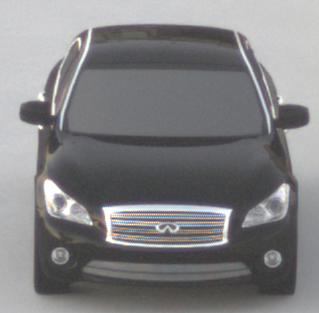
Make: Infiniti
Model: M 37
Detailed model: M (Y51)
Model produced from: 2010/10
Model produced until: 2013/11
Doors: 4
Color: black
Road condition: dry road
Daytime: sunrise or sunset
Contrast: low contrast